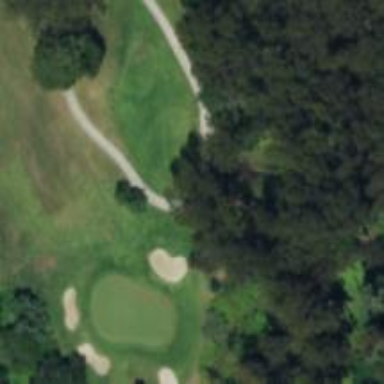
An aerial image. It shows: Golf tee.